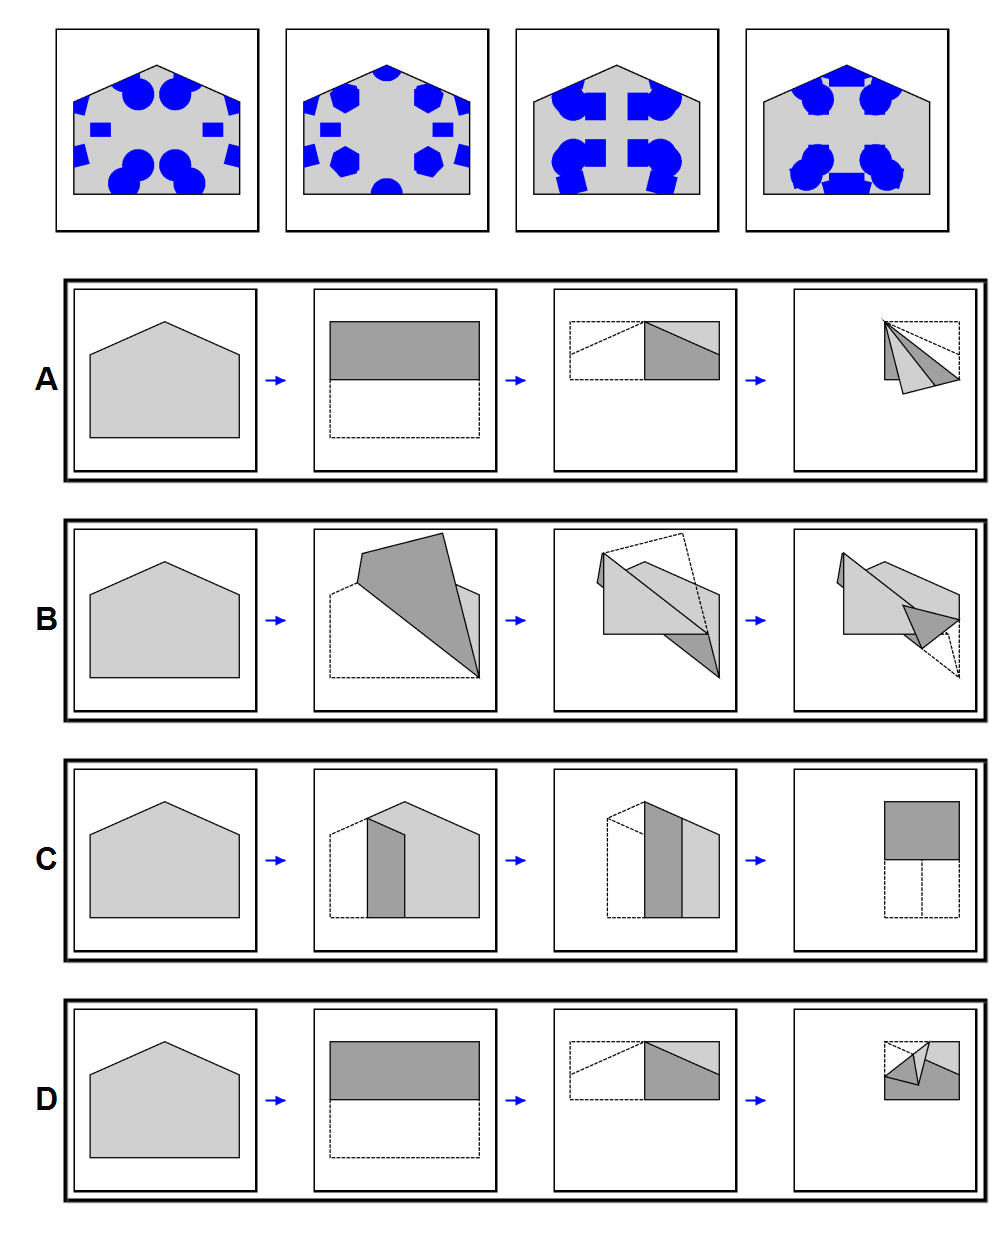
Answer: A